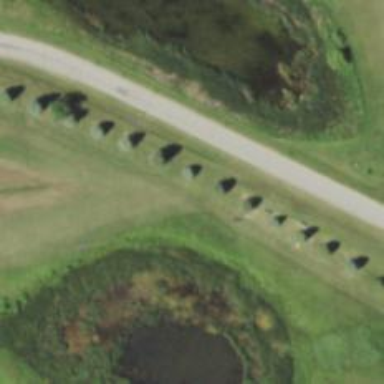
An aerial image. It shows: Disc golf hole.